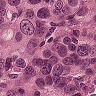
Metastatic tissue present: yes